Question: I want to launch a new running total everytime it runs into nan
For example, from the attached picture it would sum first 3 values '[<PHONE>, 379759, <PHONE>]' and then show running total '<PHONE>.0', then it would start new running total from 5th value and till 9th, show sum for these values and so on. I want to place these running total to new column beside these NaN values.

I have tried to approach this issue the following way :
'''
for i in df['Budget_Expenditure_2012_']:
if np.isnan(i) == True:
x = pd.Index(df['Budget_Expenditure_2012_']).get_loc(i)
print(x)
for item in range(0, len(x) - 1, 2):
second_list.append([x[item],x[item + 1]])
print(second_list)
'''
The idea would be to find the sum of values between each pair of rows. This pair would be a start position and last position of each range needed to be sumed.
At this point I got lost as to how I would execute this sum operation.
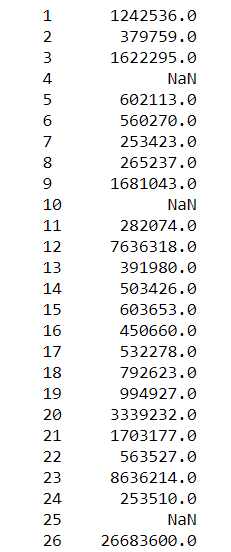
Answer: Use a combination of 'shift', 'isna' and 'cumsum' to 'gropuby', then 'transform' and finally assign the resulting values where the column is 'nan'
'''
df.loc[df['Budget_Expenditure_2012_'].isna(), 'new_column'] = (
df.groupby(
df.Budget_Expenditure_2012_.shift()
.isna()
.cumsum()
)['Budget_Expenditure_2012_'].transform('sum')
)
'''